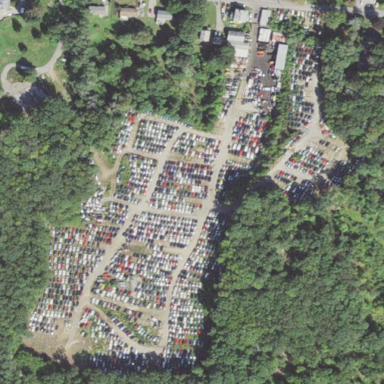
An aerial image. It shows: Scrap yard located in industrial area.